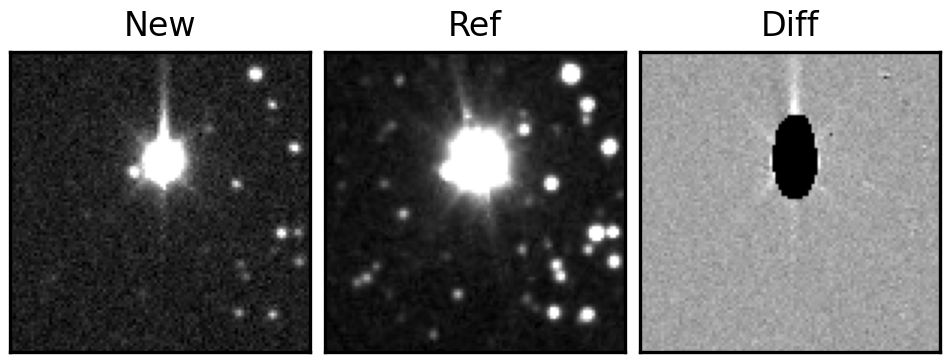
Label: bogus